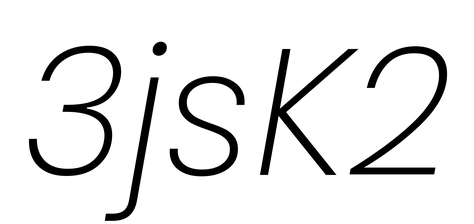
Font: Poppins-ExtraLightItalic